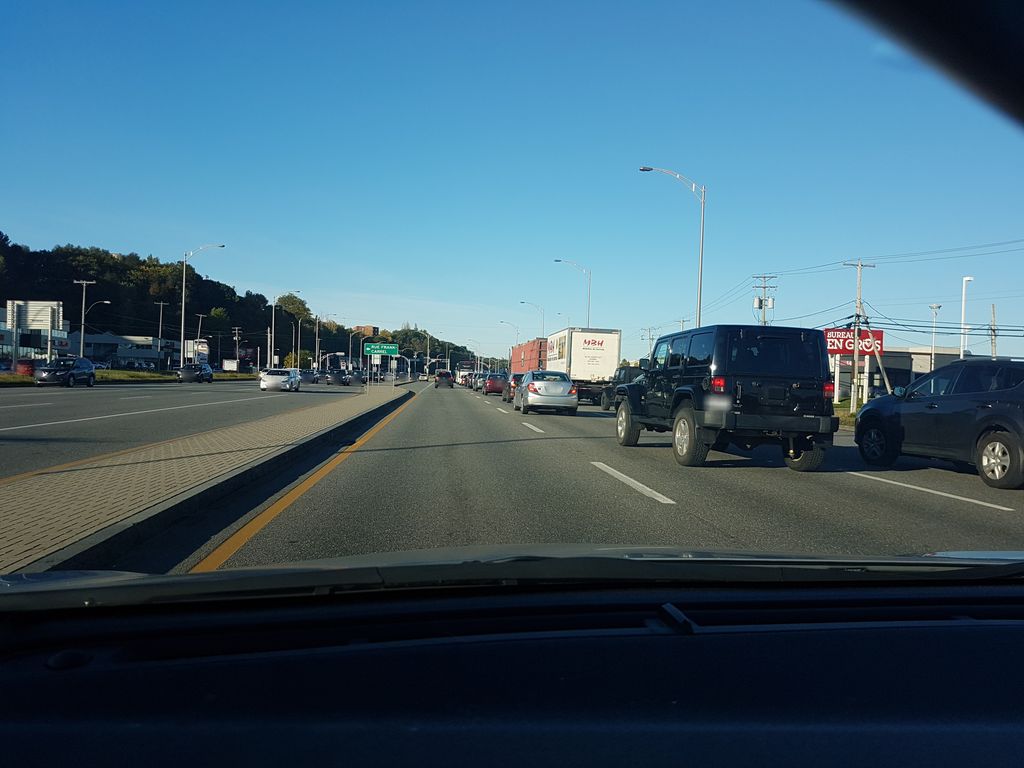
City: quebec_city